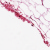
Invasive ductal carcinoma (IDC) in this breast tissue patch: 0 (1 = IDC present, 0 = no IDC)